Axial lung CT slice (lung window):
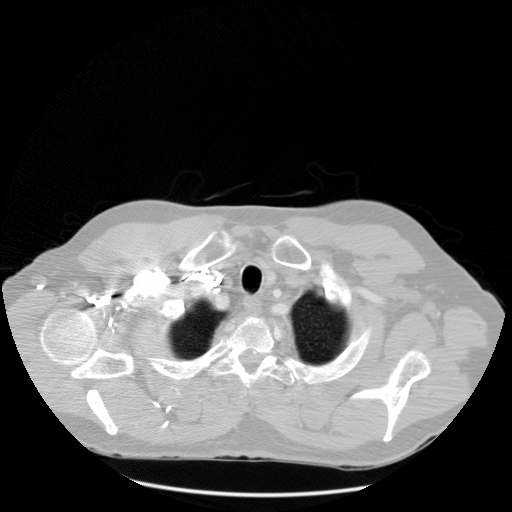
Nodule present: no